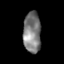
Tissue: skin
Cell type: Epithelial cells
Senescence score: 0.2182
Nuclear area (px): 700
Mean DAPI intensity: 125.394